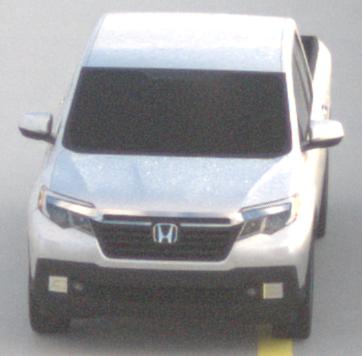
Make: Honda
Model: Ridgeline
Detailed model: Gen. 2
Model produced from: 2016
Model produced until: 2020
Doors: 4
Color: white
Road condition: dry road
Daytime: sunrise or sunset
Contrast: low contrast